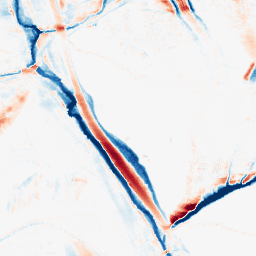
Category: morphological
Decomposition family: morphological_ellipse
Decomposition parameters: operation: average
width: 10
height: 30
Upsampling method: quintic
Upsampling parameters: scale: 2
Upsampling scale: 2